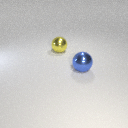
large yellow metal sphere to the left of large blue metal sphere